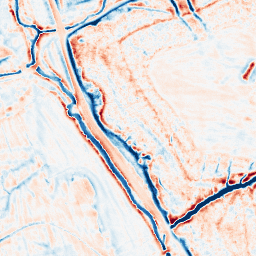
Category: edge_preserving
Decomposition family: bilateral
Decomposition parameters: d: 15
sigma_color: 75
sigma_space: 25
Upsampling method: sinc_blackman
Upsampling parameters: scale: 2
kernel_size: 16
Upsampling scale: 2